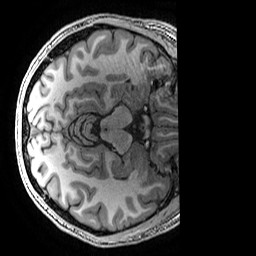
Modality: T1w
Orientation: axial
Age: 20
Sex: female
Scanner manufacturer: ge
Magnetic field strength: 3 T
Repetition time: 0.007 s
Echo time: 0.00342 s